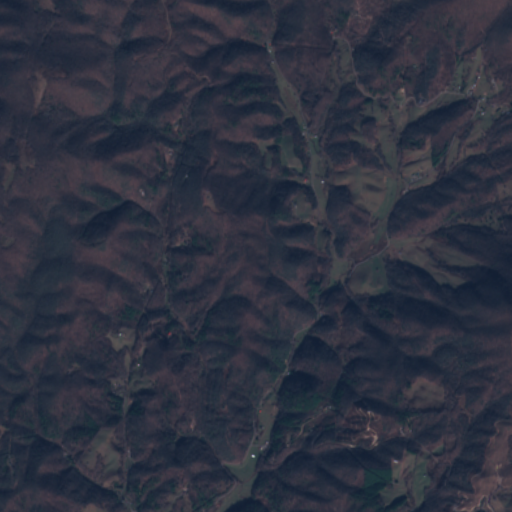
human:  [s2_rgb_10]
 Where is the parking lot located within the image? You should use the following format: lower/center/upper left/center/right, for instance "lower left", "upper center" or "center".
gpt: The parking lot is located in the upper center of the image.
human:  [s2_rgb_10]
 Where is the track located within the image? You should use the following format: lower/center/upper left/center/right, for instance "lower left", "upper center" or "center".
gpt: There is no track in the image.